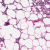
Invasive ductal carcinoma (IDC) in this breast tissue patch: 0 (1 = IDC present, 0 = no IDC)